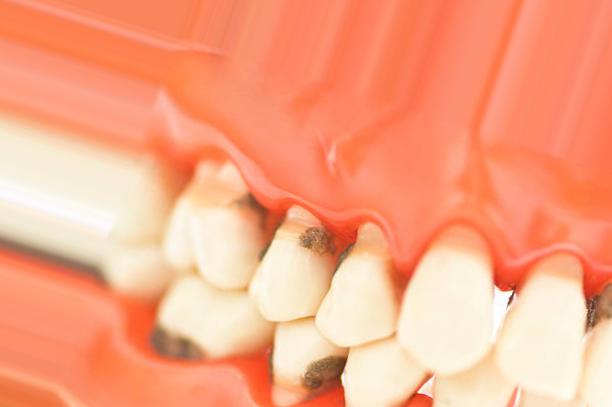
Condition: Caries